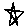
Label: star